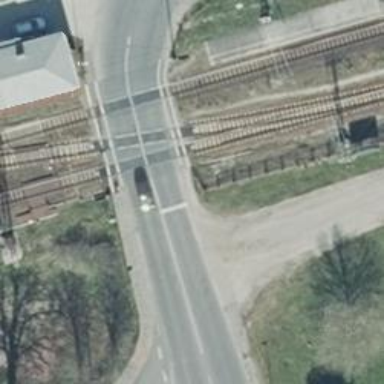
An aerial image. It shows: Level crossing at the railway with full barrier.